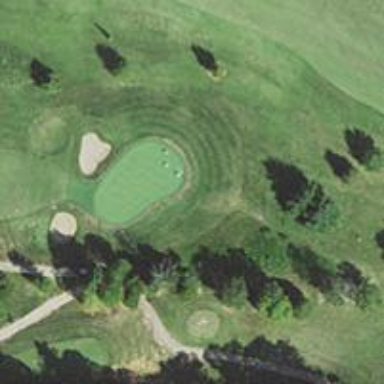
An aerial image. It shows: Golf hole.